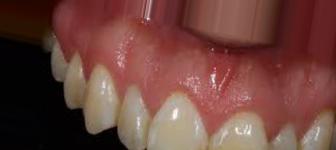
Condition: Tooth Discoloration